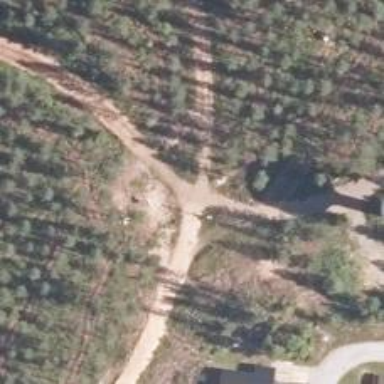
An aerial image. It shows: Track road designated for nordic skiing.